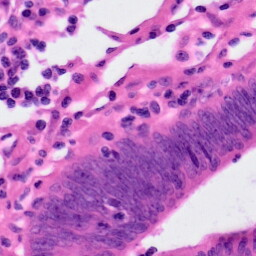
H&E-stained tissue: Colon